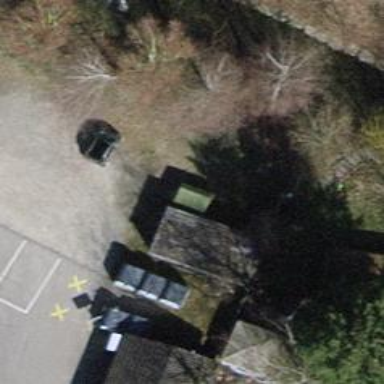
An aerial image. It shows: Recycling container at amenity designated for recycling.